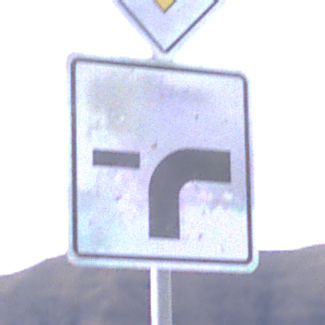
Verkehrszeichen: VerlaufVorfahrtsstrasse9
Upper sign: Vorfahrtsstrasse
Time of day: Dusk
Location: Outdoor (Nature)
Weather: Clear
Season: NotSpecified
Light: Natural